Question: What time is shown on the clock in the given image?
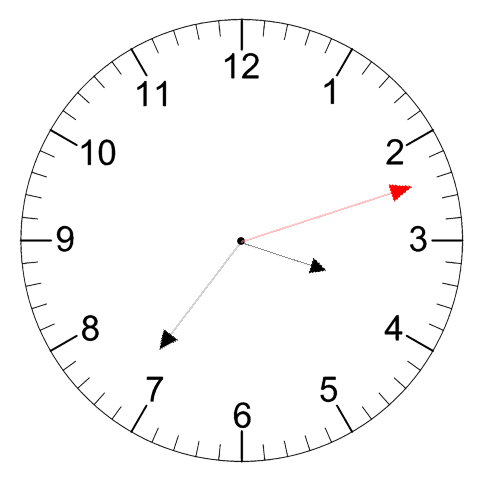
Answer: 03:36:12